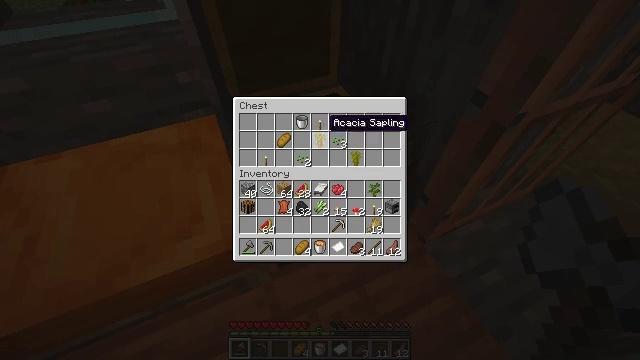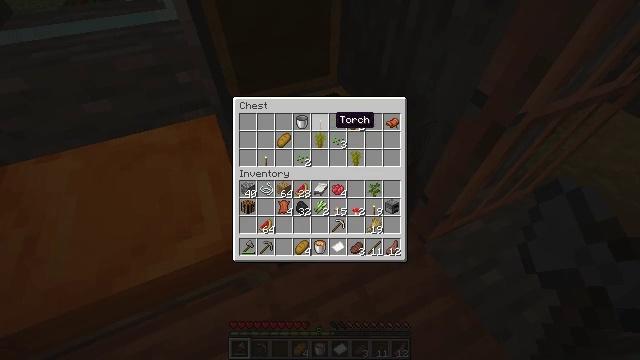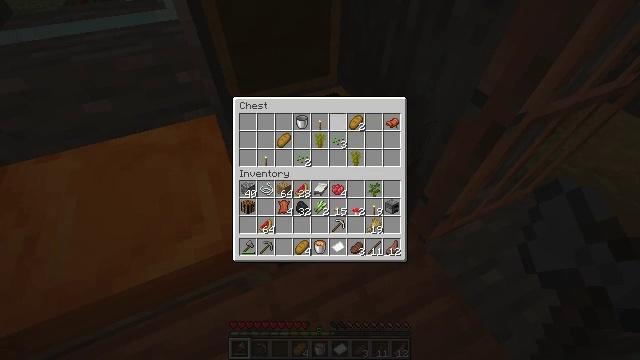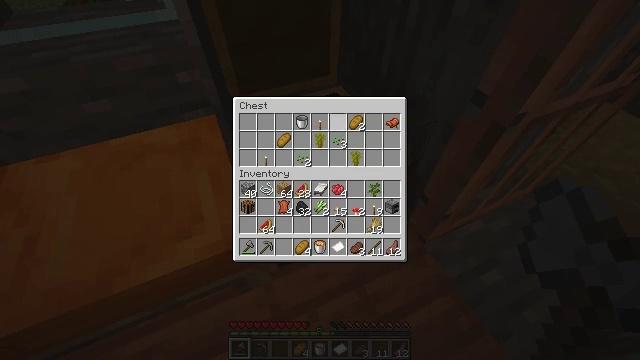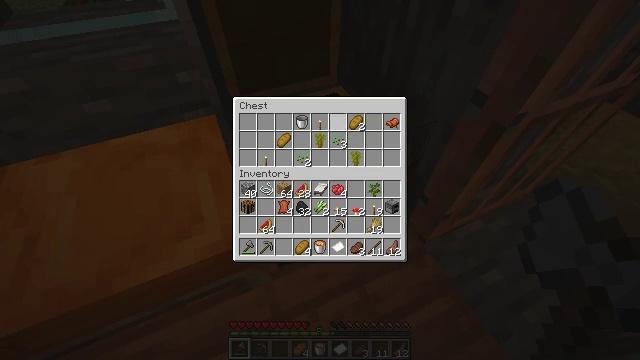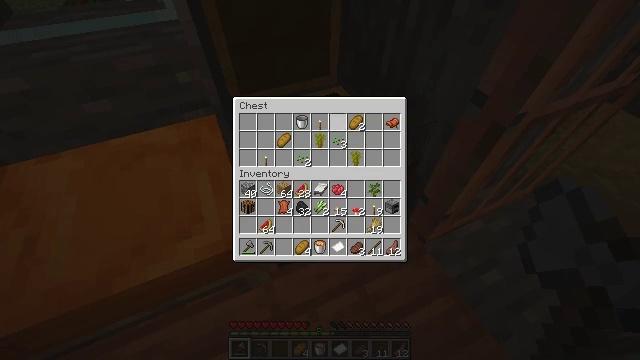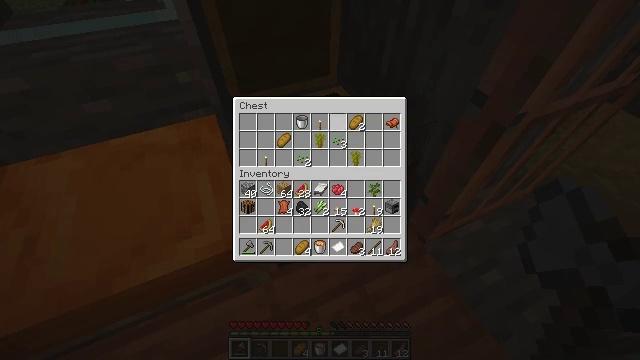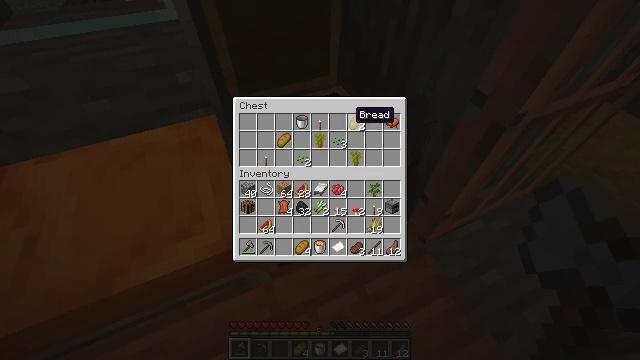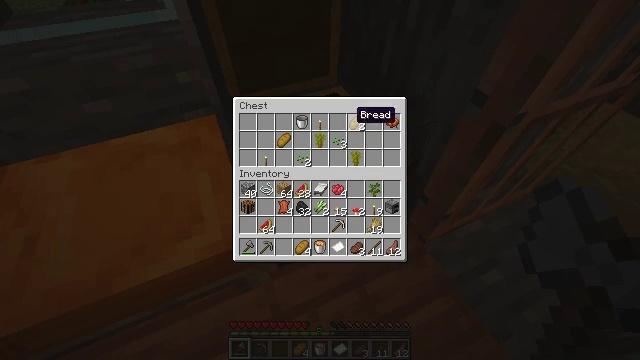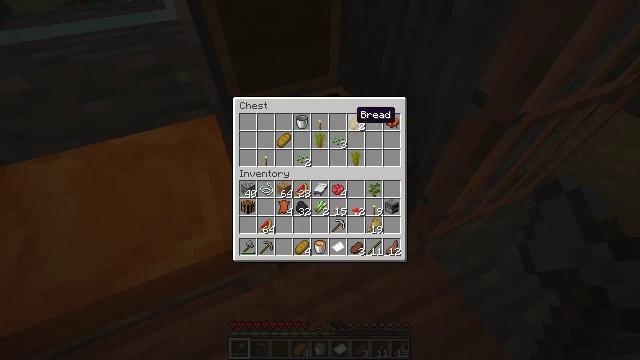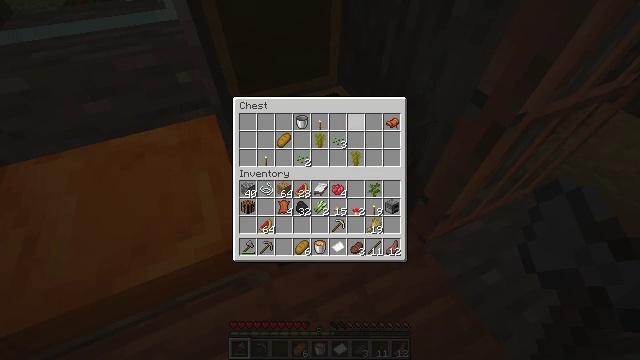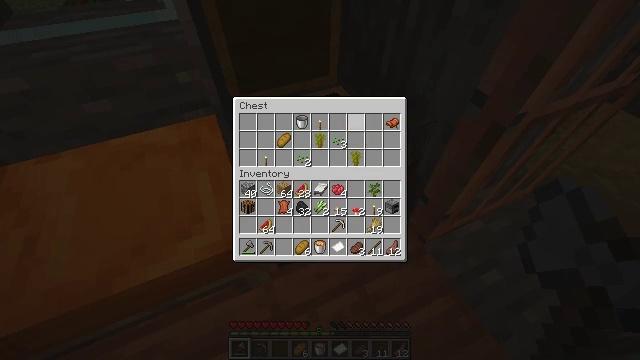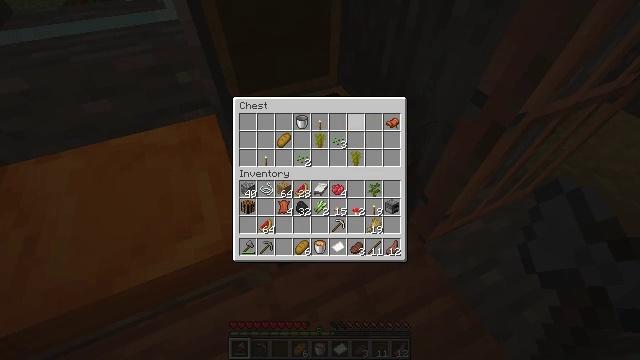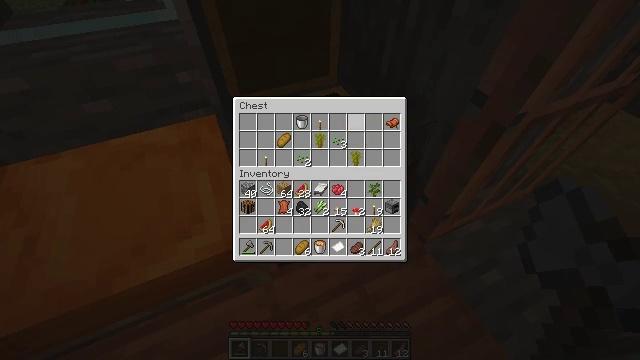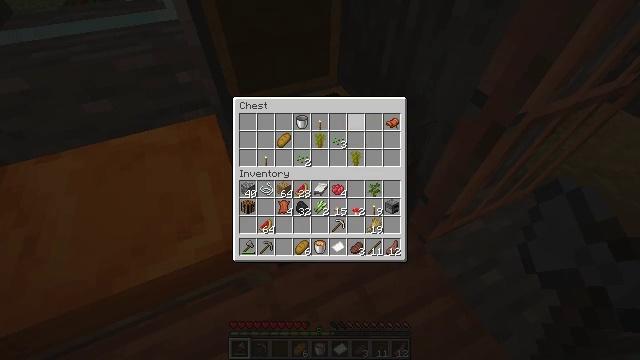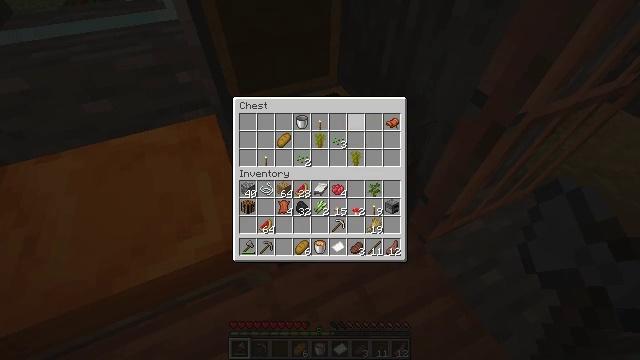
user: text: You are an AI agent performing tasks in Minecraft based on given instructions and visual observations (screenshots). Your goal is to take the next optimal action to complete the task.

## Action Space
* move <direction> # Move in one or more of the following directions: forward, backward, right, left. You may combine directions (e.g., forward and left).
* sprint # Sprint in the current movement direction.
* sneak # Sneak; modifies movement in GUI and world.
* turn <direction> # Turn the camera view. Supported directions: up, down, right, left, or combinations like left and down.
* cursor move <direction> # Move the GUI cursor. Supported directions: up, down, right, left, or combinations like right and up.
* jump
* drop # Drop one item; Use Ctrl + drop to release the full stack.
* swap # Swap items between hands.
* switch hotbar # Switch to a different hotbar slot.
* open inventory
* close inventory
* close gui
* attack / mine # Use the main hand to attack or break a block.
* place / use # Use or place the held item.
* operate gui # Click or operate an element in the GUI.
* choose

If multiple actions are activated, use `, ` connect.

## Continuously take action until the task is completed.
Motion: motion action
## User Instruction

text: Collect the acacia door for reuse.
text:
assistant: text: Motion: sneak
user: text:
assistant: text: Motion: sneak
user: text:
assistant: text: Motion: sneak
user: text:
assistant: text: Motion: sneak
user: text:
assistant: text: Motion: sneak
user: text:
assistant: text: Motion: sneak
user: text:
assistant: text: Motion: sneak
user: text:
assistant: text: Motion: sneak
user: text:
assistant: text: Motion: sneak
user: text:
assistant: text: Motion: sneak, operate gui
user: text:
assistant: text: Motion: sneak, operate gui
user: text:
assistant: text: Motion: sneak, operate gui
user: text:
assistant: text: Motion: sneak
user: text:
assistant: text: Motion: sneak
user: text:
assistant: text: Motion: sneak
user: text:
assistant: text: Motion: sneak
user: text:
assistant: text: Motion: sneak, cursor move left and down
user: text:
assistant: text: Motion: sneak, cursor move left
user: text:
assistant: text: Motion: sneak
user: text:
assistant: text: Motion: sneak
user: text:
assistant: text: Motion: sneak
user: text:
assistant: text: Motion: sneak
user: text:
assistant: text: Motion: sneak
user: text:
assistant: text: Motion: sneak, operate gui
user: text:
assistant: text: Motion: sneak, operate gui
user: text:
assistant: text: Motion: sneak
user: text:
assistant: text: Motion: sneak, cursor move right and down
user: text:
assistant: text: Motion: sneak, cursor move right
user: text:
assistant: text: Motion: sneak, cursor move right
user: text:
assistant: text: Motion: sneak, cursor move right